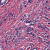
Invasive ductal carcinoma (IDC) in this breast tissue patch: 1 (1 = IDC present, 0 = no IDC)